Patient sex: F
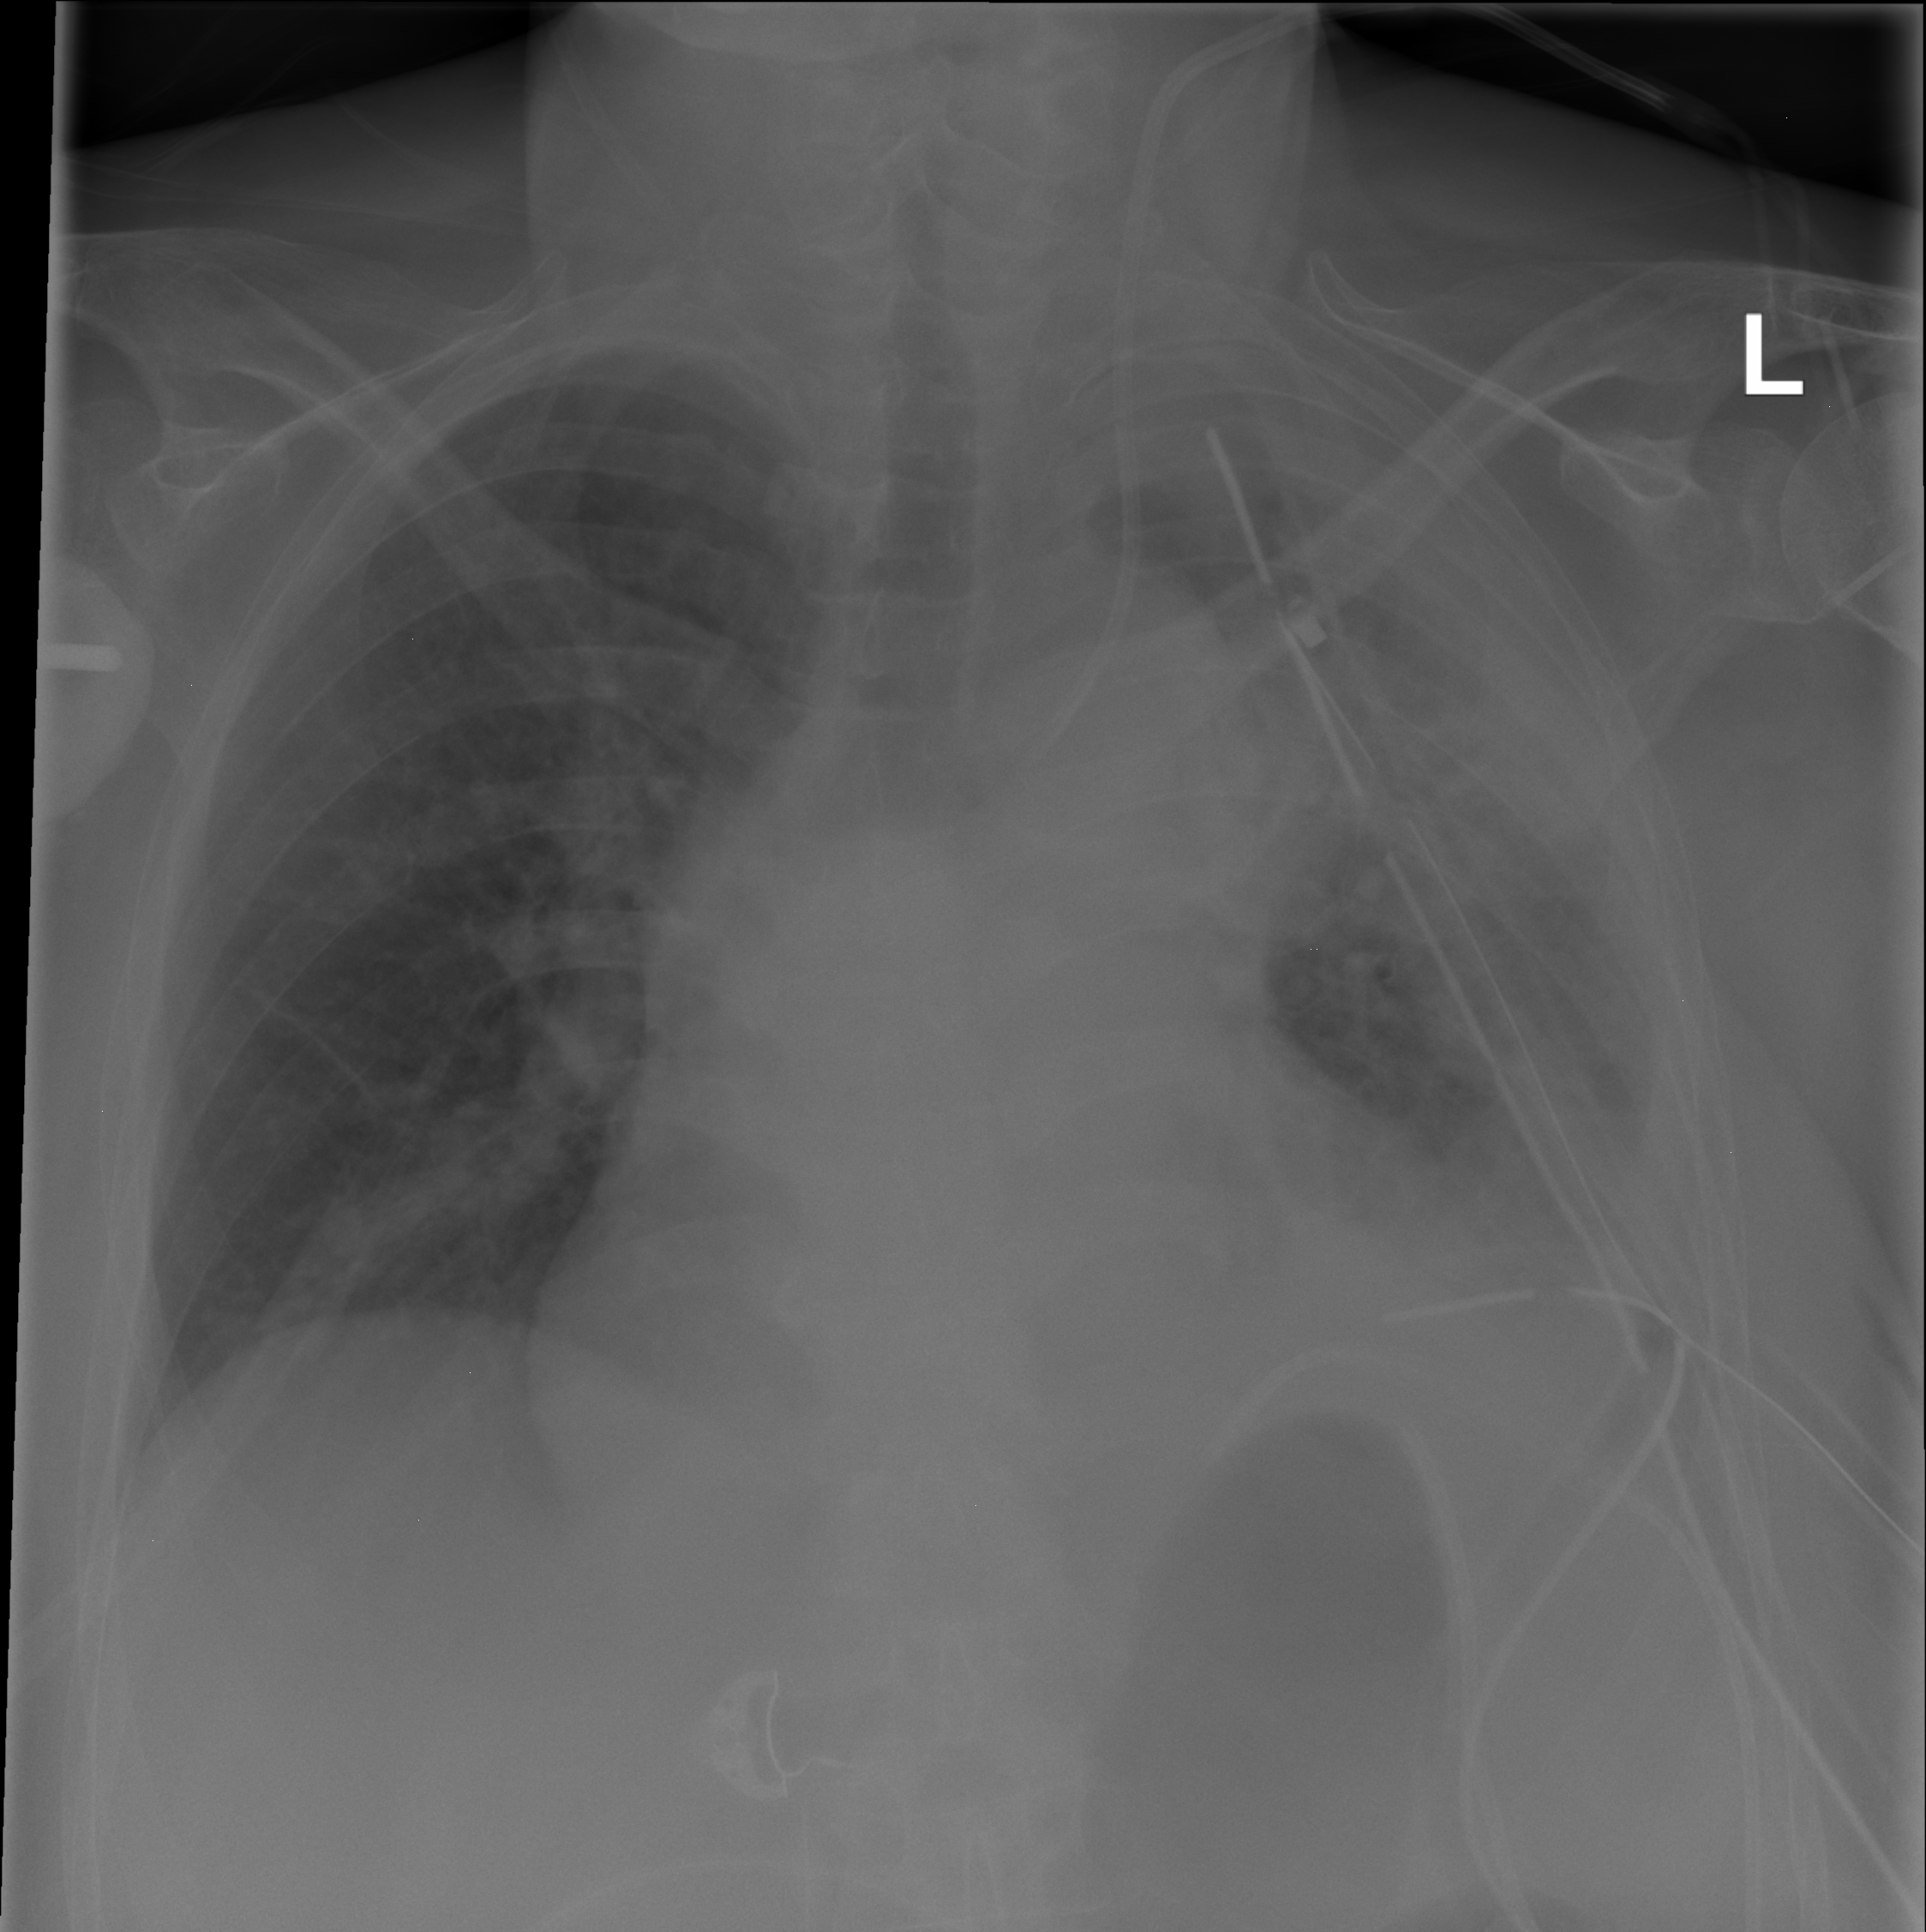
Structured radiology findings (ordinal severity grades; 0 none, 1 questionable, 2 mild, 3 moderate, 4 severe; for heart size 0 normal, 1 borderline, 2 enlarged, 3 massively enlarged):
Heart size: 2
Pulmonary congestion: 2
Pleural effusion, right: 0
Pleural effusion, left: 2
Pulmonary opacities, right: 0
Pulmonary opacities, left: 0
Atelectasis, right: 2
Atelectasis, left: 3